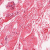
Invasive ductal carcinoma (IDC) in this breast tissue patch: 0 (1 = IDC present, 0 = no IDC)